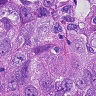
Metastatic tissue present: yes